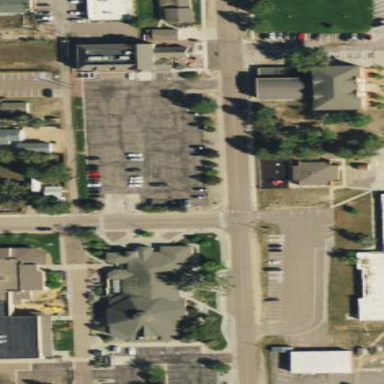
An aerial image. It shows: Paved parking area.